Interaction volume radius: 10 \u00c5
Interaction volume height: 10 \u00c5
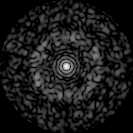
Disorder parameter: 0.8527